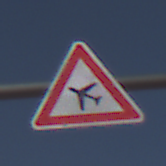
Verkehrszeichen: FlugbetriebRechts
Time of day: Midday
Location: Outdoor (Nature)
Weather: PartlyCloudy
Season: NotSpecified
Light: Natural